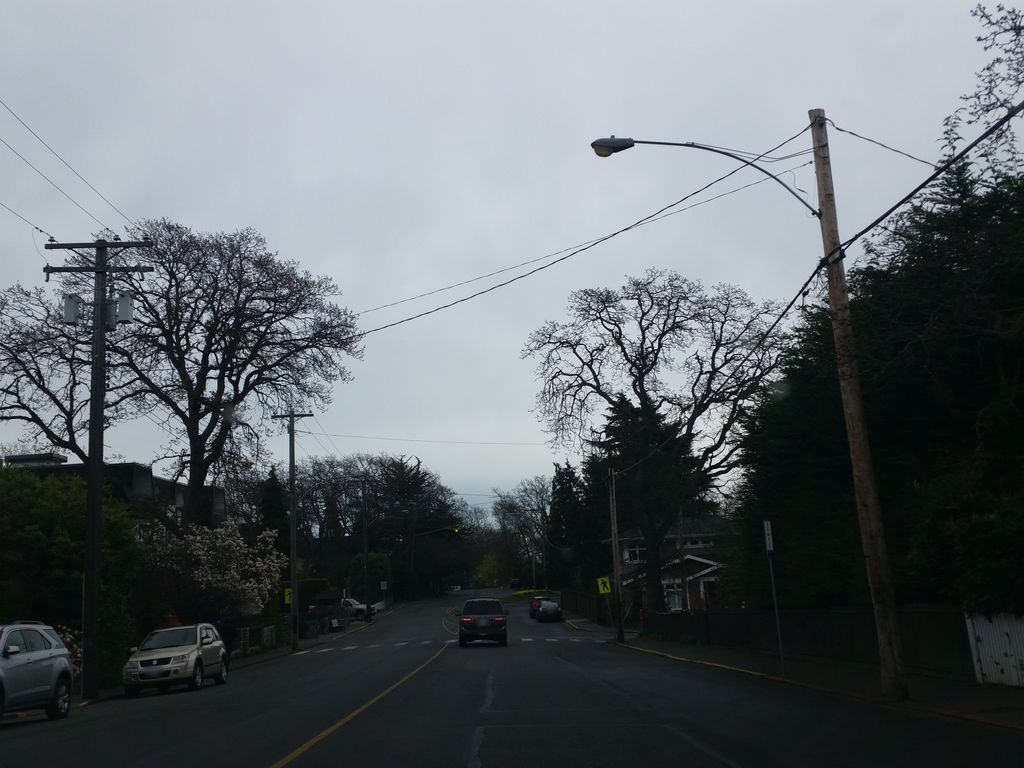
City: victoria